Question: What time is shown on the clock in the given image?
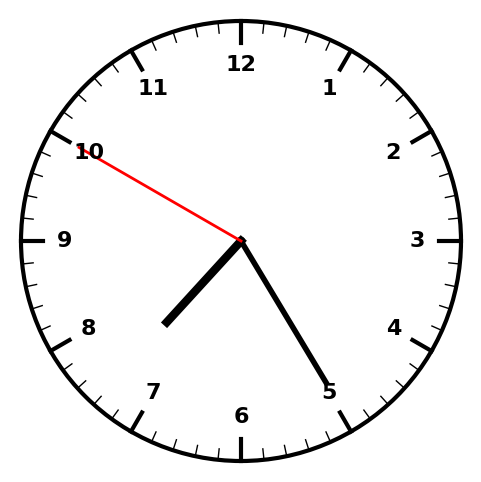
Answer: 07:24:50